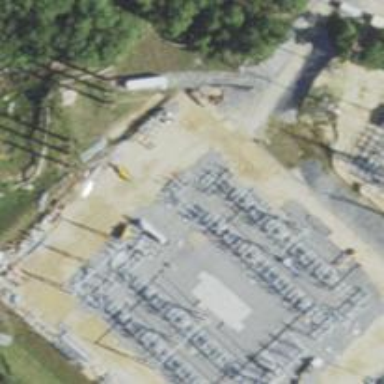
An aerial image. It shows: Switch for power supply.